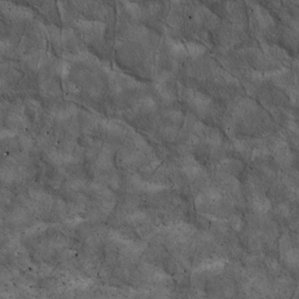
Label: non_frost